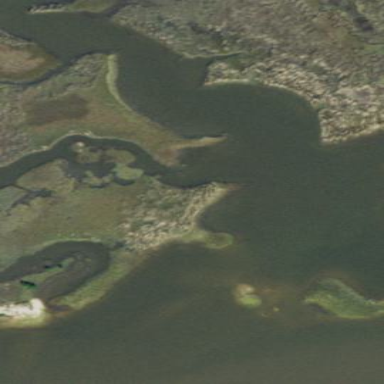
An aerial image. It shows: Saltmarsh wetland.